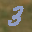
Label: 3